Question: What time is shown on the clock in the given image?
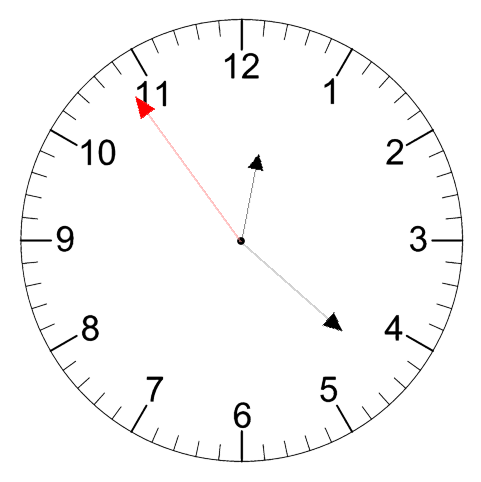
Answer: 12:21:54